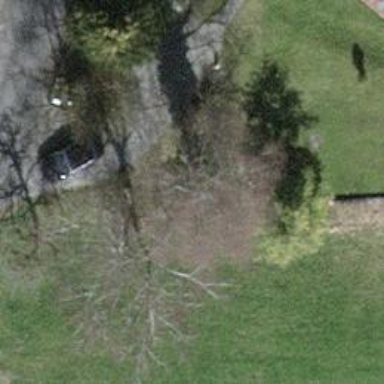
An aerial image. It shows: Urban tree adds touch of nature to the surroundings.